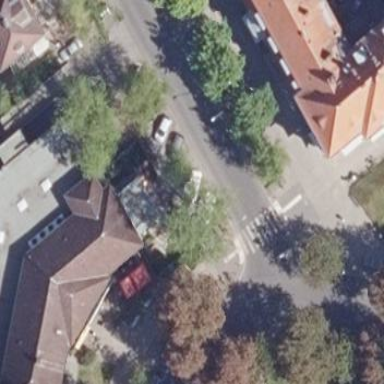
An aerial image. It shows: Diagonal street-side parking area.